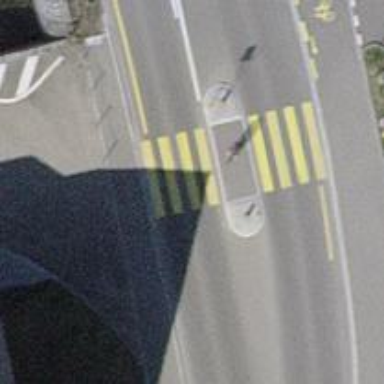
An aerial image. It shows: Uncontrolled zebra crossing with pedestrian island.